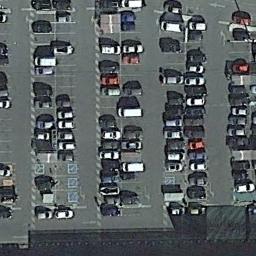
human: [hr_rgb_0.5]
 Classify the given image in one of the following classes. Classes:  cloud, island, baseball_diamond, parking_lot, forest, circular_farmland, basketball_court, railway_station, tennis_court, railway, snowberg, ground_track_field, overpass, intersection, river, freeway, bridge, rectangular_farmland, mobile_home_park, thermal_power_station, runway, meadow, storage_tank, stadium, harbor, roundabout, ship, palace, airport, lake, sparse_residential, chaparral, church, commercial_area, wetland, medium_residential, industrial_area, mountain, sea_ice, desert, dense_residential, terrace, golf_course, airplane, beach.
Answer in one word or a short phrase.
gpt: parking_lot